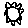
Label: sun